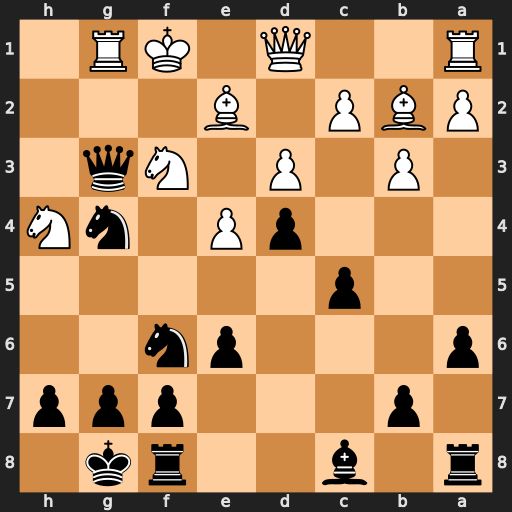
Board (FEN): r1b2rk1/1p3ppp/p3pn2/2p5/3pP1nN/1P1P1Nq1/PBP1B3/R2Q1KR1
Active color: b
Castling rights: -
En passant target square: -
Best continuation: Qf2#